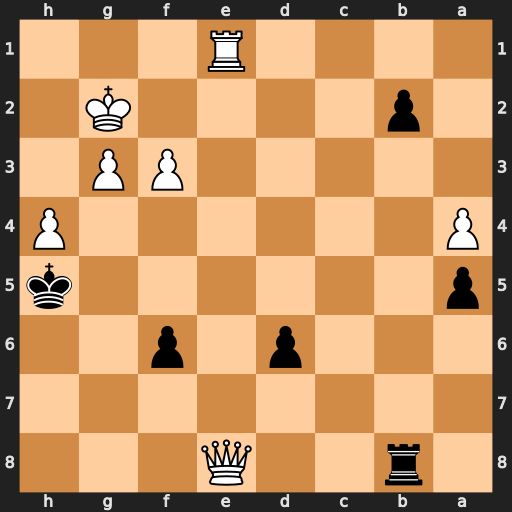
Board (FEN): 1r2Q3/8/3p1p2/p6k/P6P/5PP1/1p4K1/4R3
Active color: b
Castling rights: -
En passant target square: -
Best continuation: Rxe8 Rxe8 b1=Q Rh8+ Kg6